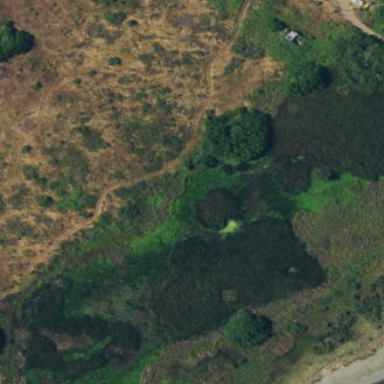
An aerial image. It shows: Marshy wetland area.